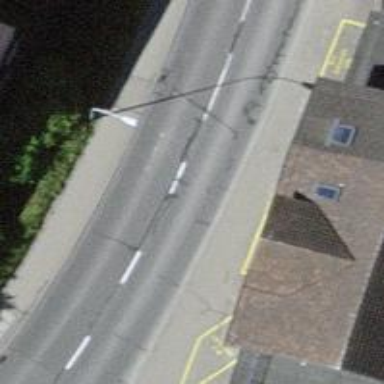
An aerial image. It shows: Secondary road with separate sidewalks on both sides.